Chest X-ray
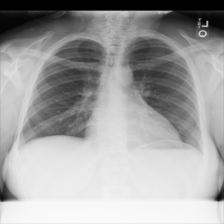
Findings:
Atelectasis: negative
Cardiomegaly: negative
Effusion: negative
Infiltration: negative
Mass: negative
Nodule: negative
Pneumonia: negative
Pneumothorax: negative
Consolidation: negative
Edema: negative
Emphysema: negative
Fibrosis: negative
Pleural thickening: negative
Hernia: negative